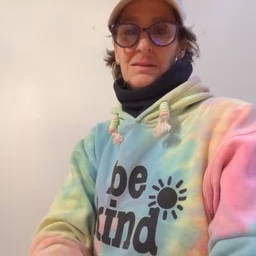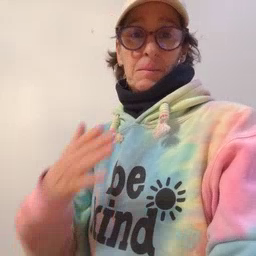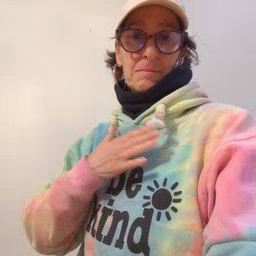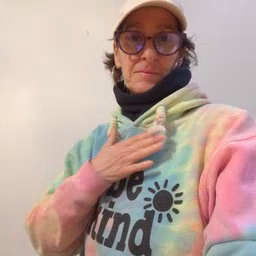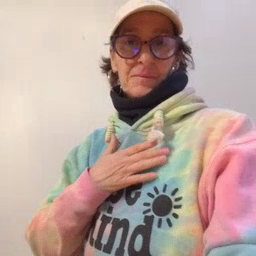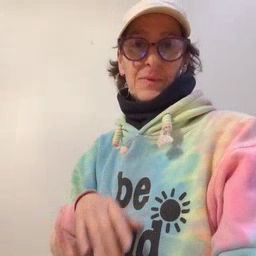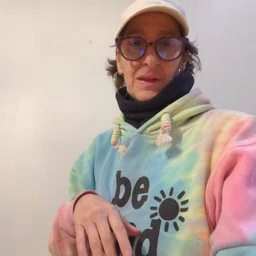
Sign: minemy